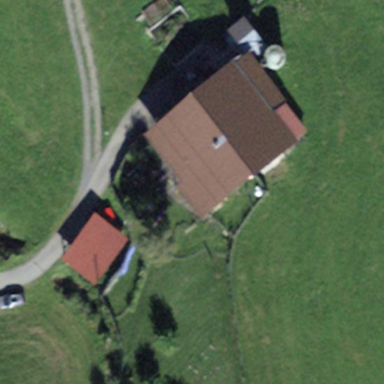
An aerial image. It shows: Farm building.